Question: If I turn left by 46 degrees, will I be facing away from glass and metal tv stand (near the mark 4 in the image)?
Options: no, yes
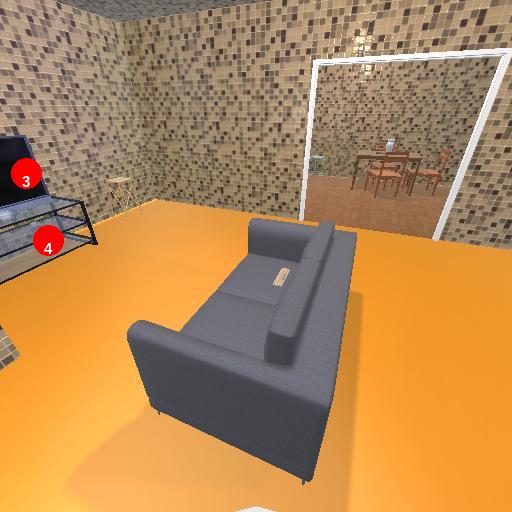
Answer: no